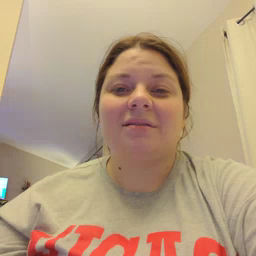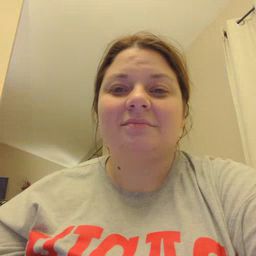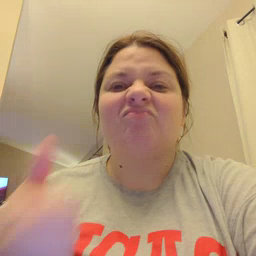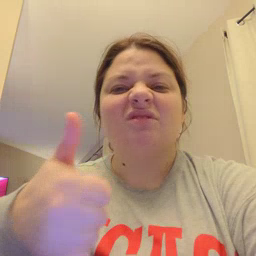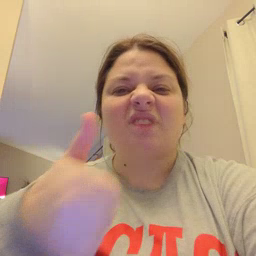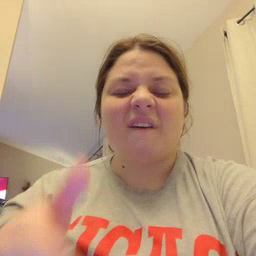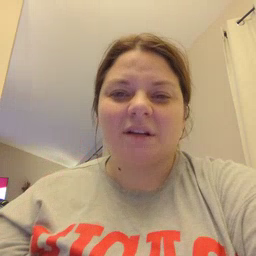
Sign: yourself